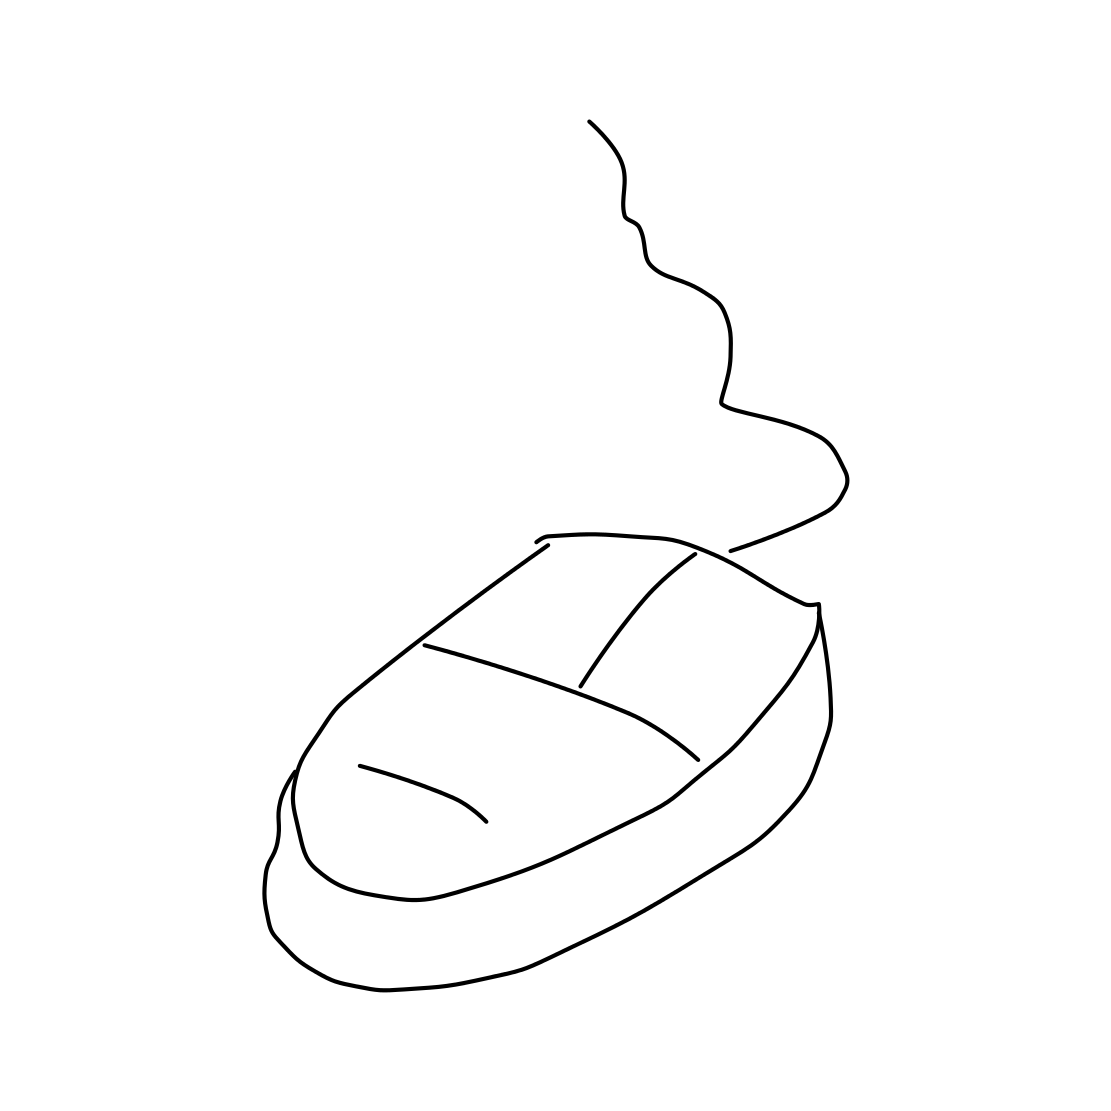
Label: computer-mouse